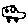
Label: car